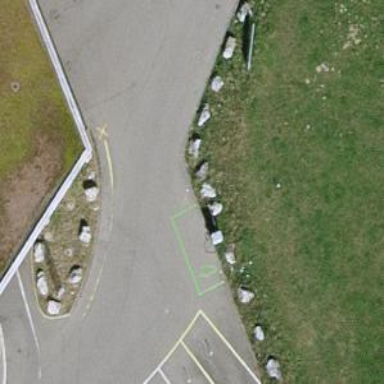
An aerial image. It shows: Charging station.